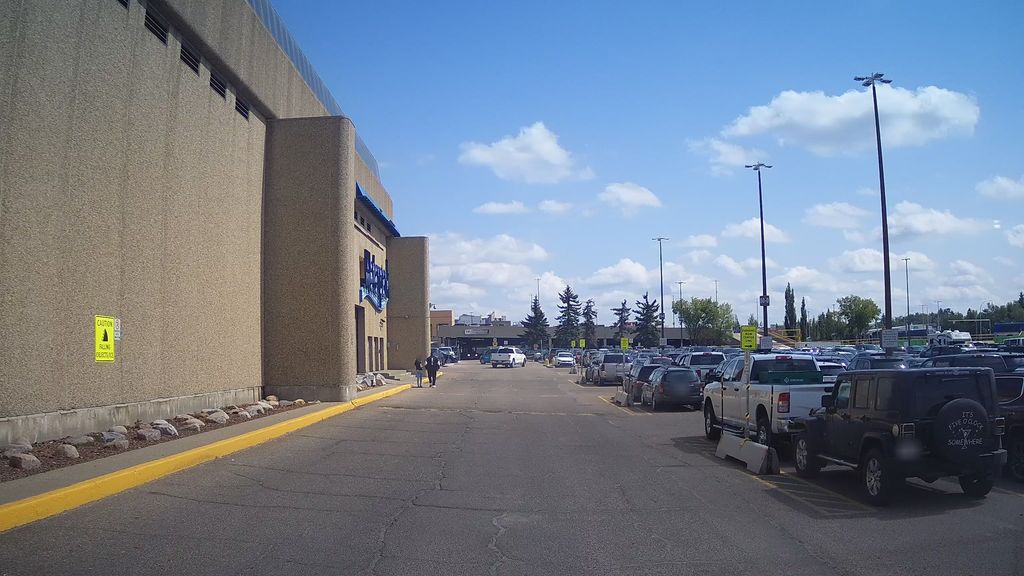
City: edmonton